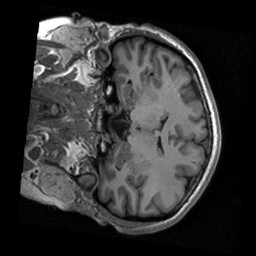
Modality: T1w
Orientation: coronal
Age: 25
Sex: female
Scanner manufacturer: siemens
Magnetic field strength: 3 T
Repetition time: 2.53 s
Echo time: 0.00267 s